Field crop: maize
Growth stage: 2
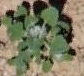
Species: chenopodium